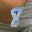
Label: 8